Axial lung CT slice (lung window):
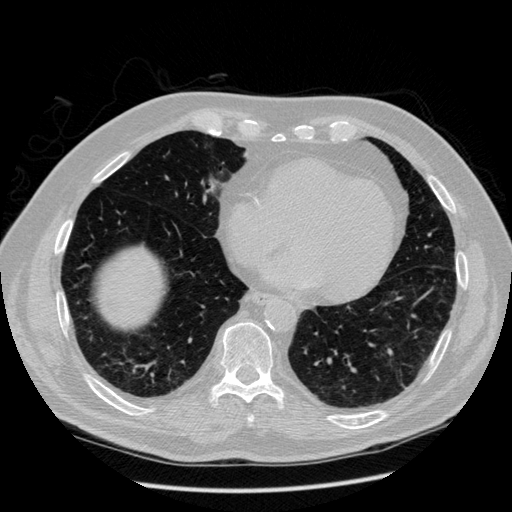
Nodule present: no